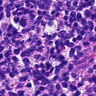
Metastatic tissue present: no